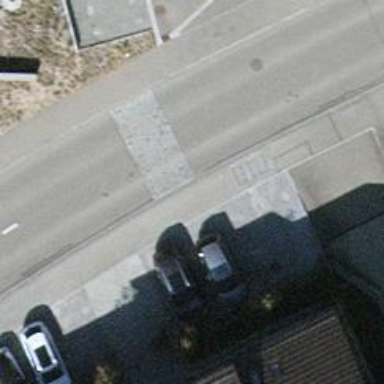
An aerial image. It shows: Unmarked crossing on the road.